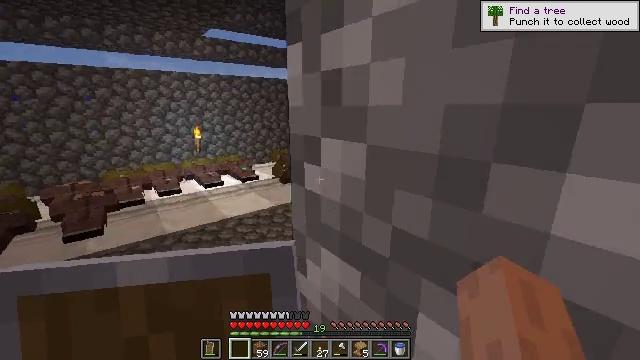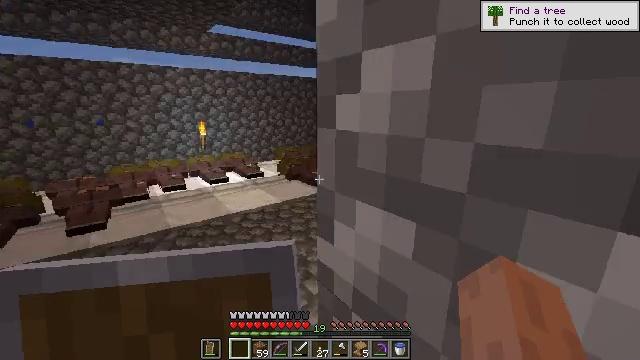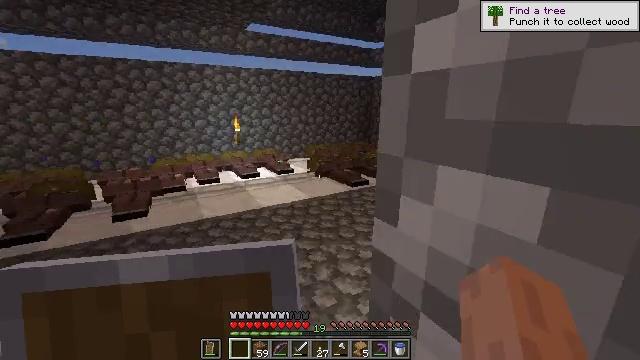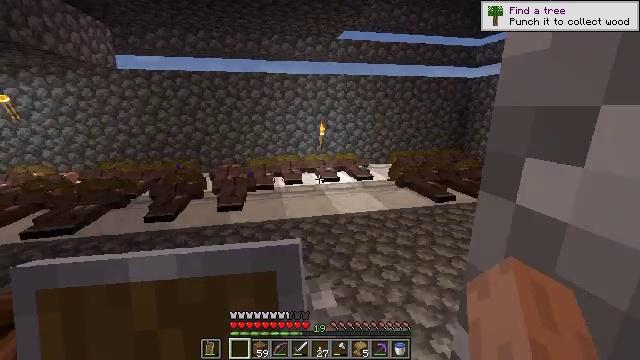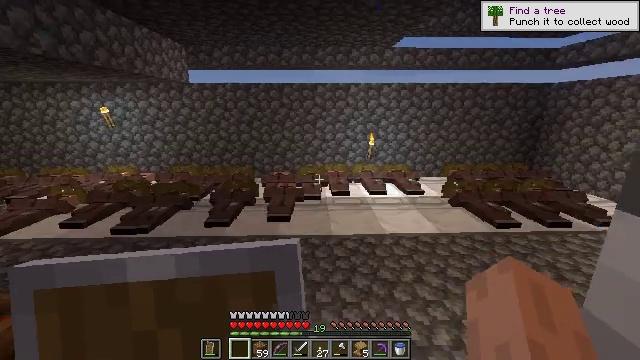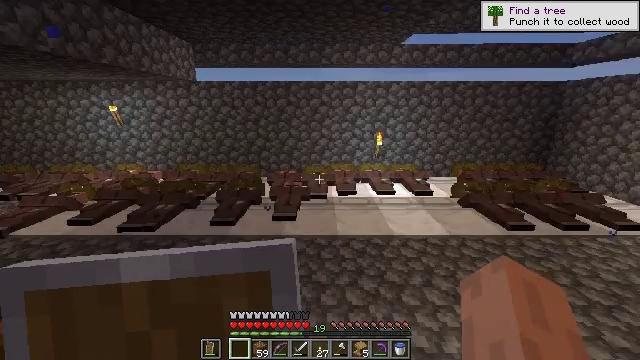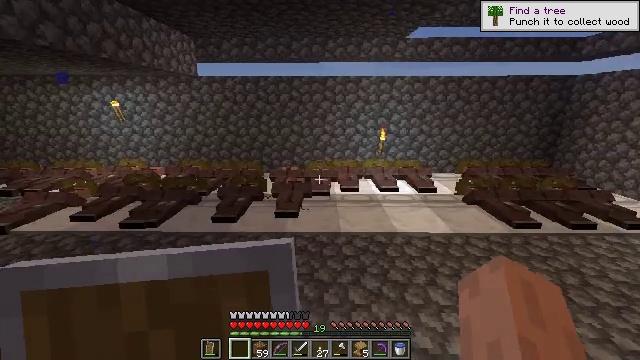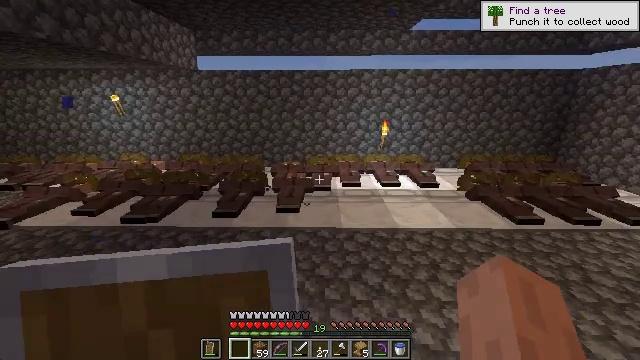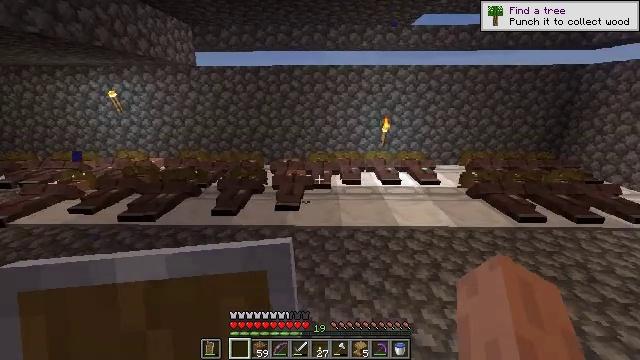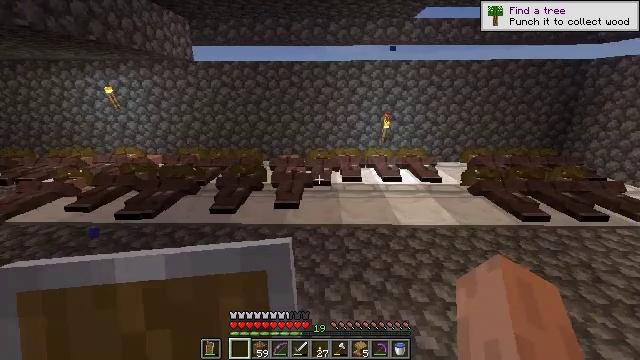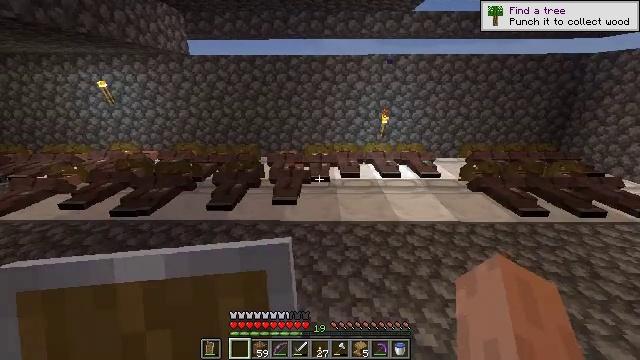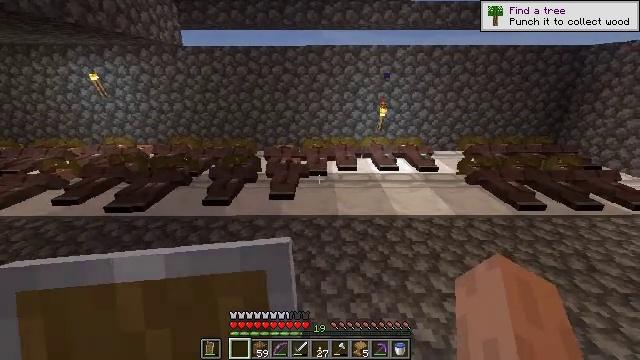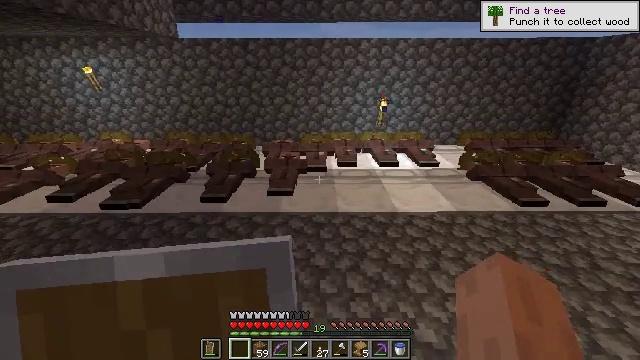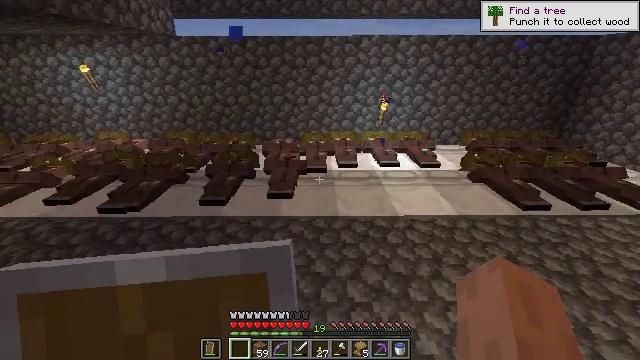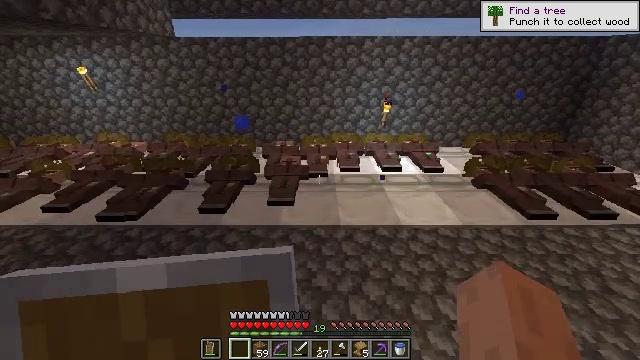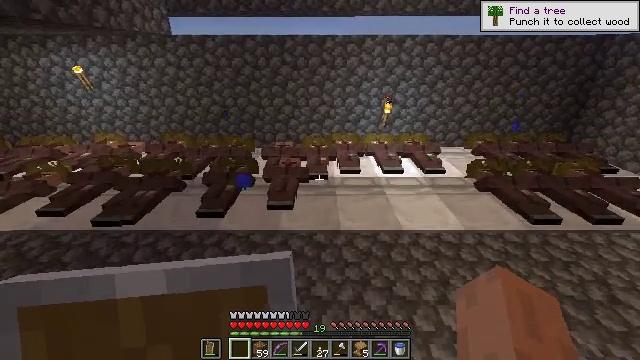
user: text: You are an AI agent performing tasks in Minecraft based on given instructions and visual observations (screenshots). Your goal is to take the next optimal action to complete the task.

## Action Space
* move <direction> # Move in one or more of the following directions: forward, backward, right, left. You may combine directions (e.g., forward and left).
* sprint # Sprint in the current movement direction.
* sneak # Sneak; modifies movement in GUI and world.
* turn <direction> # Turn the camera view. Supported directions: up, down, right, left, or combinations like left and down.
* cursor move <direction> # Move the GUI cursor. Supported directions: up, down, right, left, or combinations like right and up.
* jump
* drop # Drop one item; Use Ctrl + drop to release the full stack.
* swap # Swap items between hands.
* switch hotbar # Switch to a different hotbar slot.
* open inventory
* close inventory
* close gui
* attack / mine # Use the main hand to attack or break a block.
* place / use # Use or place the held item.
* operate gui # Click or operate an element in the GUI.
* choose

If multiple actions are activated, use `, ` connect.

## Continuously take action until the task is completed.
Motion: motion action
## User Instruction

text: Craft an oak sign.
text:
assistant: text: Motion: move forward, sneak
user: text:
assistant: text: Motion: move forward, sneak, turn left
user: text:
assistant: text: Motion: move forward, sneak, turn left
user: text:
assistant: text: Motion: move forward, sneak, turn left
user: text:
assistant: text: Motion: move forward, sneak, turn left
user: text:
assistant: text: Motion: move forward, sneak
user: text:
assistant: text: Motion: move forward, sneak, turn down
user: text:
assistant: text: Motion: move forward, sneak
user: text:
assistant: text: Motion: move forward, sneak
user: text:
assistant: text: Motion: move forward, sneak, turn down
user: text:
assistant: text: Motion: move forward, sneak, turn down
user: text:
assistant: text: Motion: move forward, turn down
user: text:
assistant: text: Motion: move forward, turn down
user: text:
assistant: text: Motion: move forward
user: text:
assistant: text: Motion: move forward
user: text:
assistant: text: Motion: move forward
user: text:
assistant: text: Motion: move forward
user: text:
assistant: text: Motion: move forward
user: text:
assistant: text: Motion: move forward, turn down
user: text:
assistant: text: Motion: move forward and move right, turn down
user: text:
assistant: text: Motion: move forward and move right
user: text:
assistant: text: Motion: move forward and move right, turn down
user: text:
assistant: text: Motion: move forward and move right, turn down
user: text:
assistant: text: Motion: move forward and move right, turn down
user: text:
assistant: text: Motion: move forward and move right, turn down
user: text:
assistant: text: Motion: move forward, turn down
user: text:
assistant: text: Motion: move forward, turn down
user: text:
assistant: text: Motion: no_op
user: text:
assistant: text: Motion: turn down
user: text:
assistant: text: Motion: turn left and down